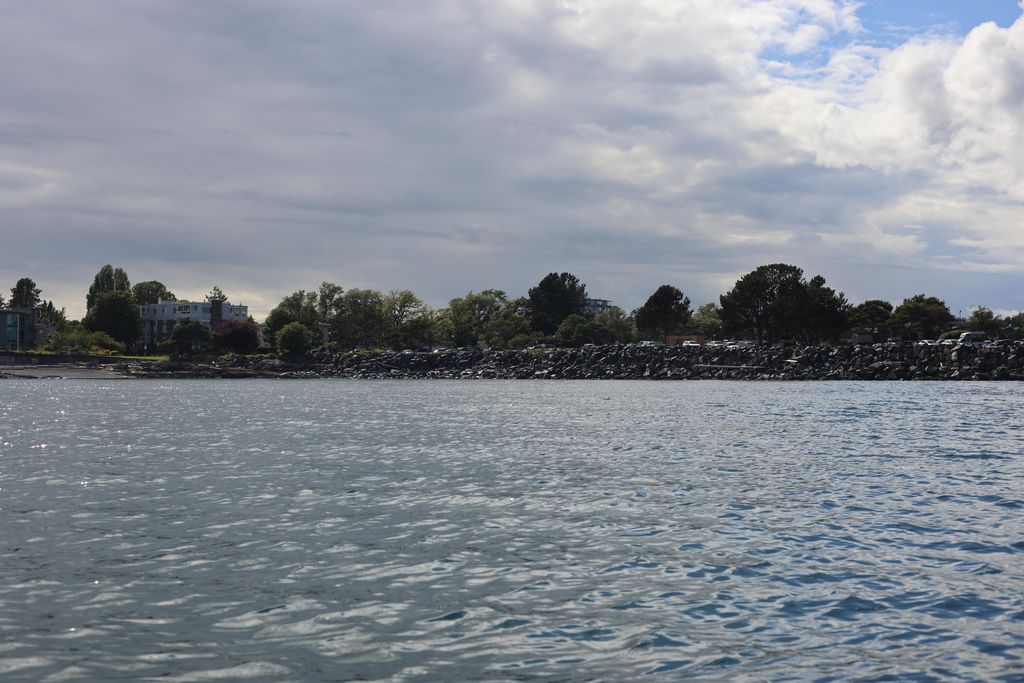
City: victoria